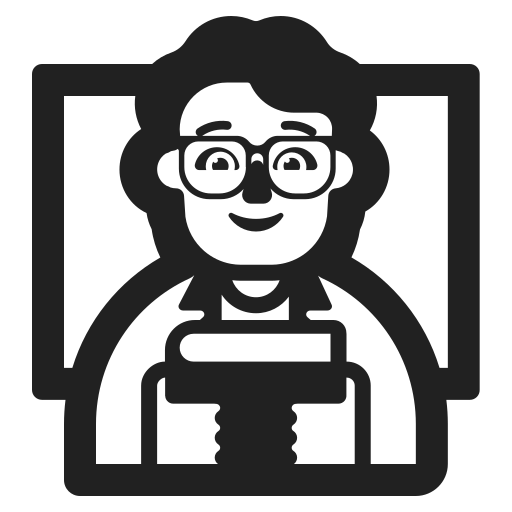
teacher high contrast default